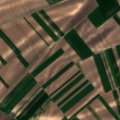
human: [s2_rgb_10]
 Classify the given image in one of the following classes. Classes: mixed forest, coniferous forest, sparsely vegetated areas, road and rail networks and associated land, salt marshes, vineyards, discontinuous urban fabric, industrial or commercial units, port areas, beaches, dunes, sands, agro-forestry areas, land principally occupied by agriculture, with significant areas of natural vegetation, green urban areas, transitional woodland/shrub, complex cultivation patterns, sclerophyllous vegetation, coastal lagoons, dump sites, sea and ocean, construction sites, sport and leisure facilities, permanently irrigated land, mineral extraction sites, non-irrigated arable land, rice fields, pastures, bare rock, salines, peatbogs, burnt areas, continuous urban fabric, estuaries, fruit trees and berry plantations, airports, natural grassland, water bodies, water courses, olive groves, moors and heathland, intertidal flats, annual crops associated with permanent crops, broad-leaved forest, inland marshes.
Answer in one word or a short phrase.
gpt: non-irrigated arable land